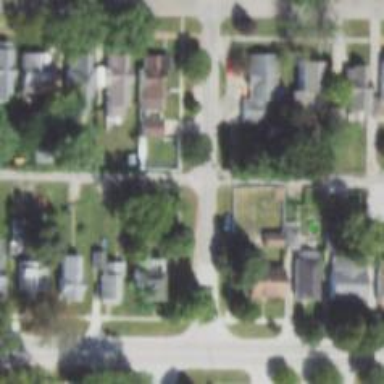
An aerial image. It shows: Alley classified as service road.